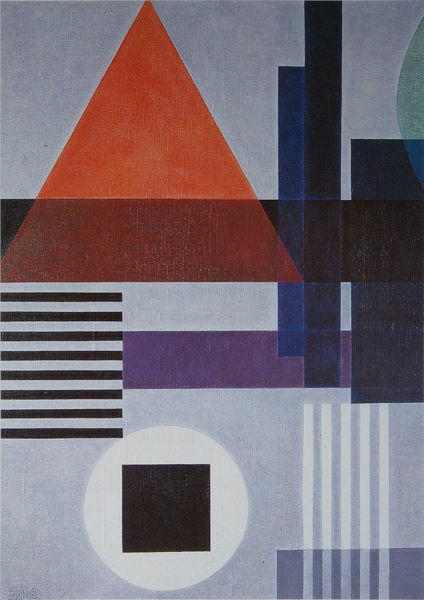
Titel: Abstrakte Komposition
Künstler: Ernst Klinger
Institution: Privatbesitz
Schlagwörter: blau, dunkel, weiß, dreieck, grün, komposition, bunt, grau, hell, orange, schwarz, rot, ebene, kreis, ecke, abstrakt, fläche, modern, farbe, formen, lila, violett, linien, streifen, balken, transparenz, striche, abstraktion, rechtecke, rechteck, linie, form, druck, senkrecht, halbrund, bauhaus, geometrisch, konstruktion, waagerecht, grund, pyramide, geometrie, quadrat, durchbrochen, geraden, hintergrudn, konstruktivismus, parallelen, abstakt, überschneidung, waagrecht, rot auf hellblau, weieß